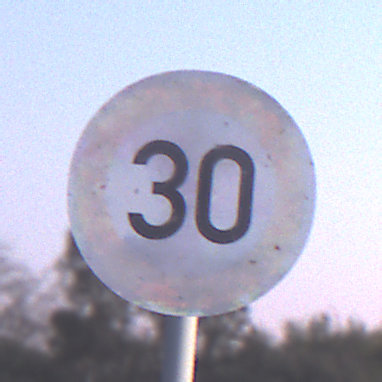
Verkehrszeichen: Geschwindigkeit30
Umgebung: Outdoor, Nature
Tageszeit: SunriseSunset
Wetter: Clear
Licht: Natural
Jahreszeit: NotSpecified
Kontrast: LowContrast